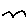
Label: bird